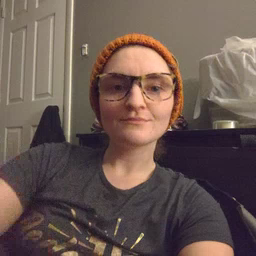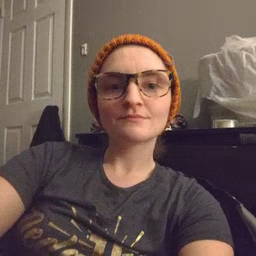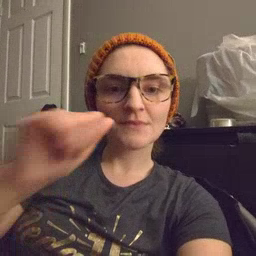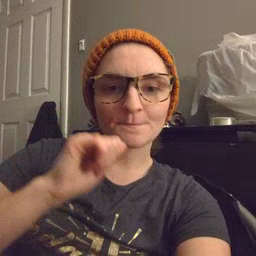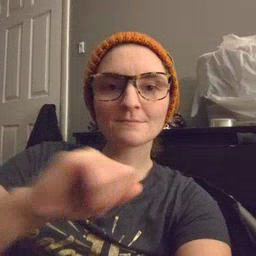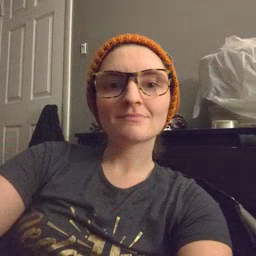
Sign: aunt